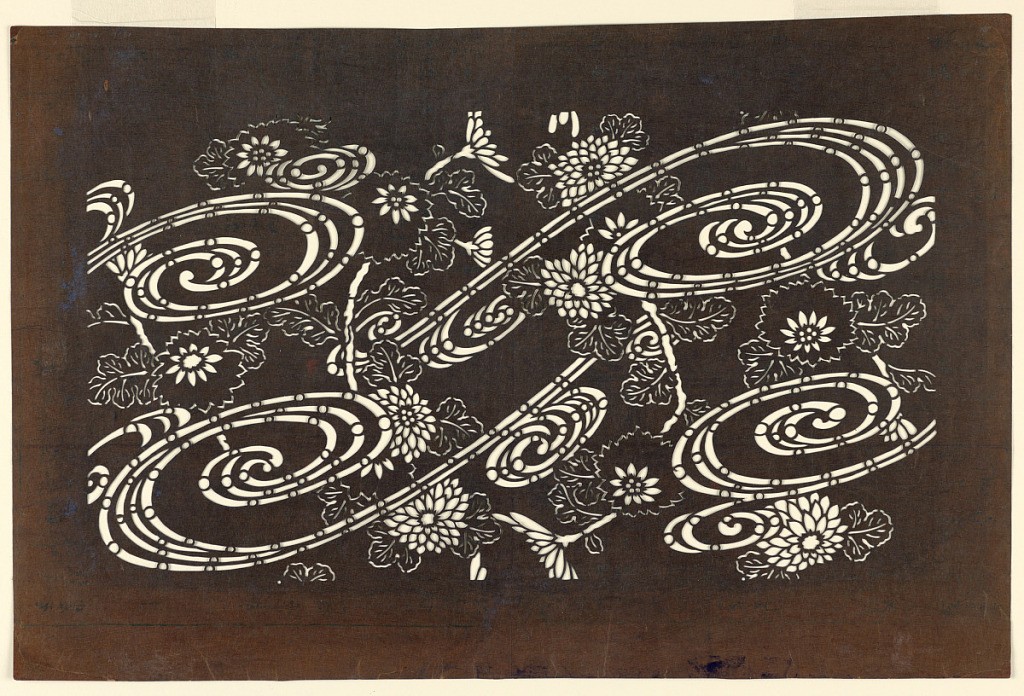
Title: Chrysanthemums and Ripples
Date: mid 18th - early 19th century
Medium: Mulberry paper (kozo washi) treated with fermented persimmon tannin (kakishibu)
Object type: Katagami
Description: Various forms of chrysanthemums and water ripples form this abstract motif. The small cutouts maintain the stencil structure and therefore does not require silk threads.